Interaction volume radius: 10 \u00c5
Interaction volume height: 15 \u00c5
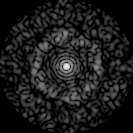
Disorder parameter: 0.8597